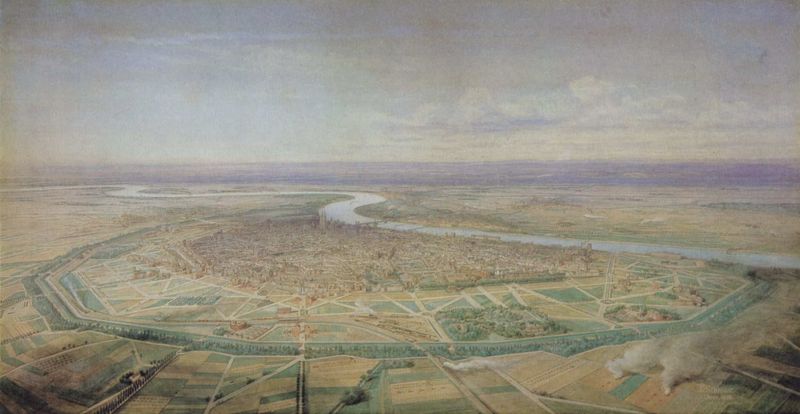
Titel: Köln, Vogelschauplan
Künstler: Jakob Scheiner
Standort: Köln
Institution: Stadtmuseum, Graphische Sammlung
Schlagwörter: blau, feuer, gemälde, himmel, kopf, laub, schatten, wasser, weiß, wolken, bäume, fluss, gelb, grün, landschaft, ocker, stadt, grau, licht, pastell, strasse, zeichnung, anlage, gürtel, haus, park, weg, wiese, wolke, beige, architektur, ebene, feld, felder, ferne, flusslauf, horizont, häuser, brücke, flach, flachland, kirche, qualm, rauch, wege, wiesen, wald, kreis, ansicht, biegung, ort, vedute, acker, ernte, fläche, dorf, dächer, mauer, allee, dunst, lila, violett, vogelperspektive, brand, dampf, ring, befestigung, äcker, foto, luftaufnahme, ortschaft, stadtansicht, straßen, münchen, dom, himmeö, festung, flusslandschaft, staub, bahnhof, topografie, halbkreis, kurve, karte, isar, eisenbahn, landwirtschaft, graben, stadtmauer, plan, zentrum, horizontal, verblauung, dresden, verlauf, ballung, mäander, brücken, flussbiegung, grünstreifen, aufriss, anlagen, wall, stadtbild, rhein, karlsruhe, stadtplan, übersicht, köln, befestigungsanlage, stadtvedute, flußverlauf, stadtkern, flure, verbrennen, mainz, erntezeit, schrägansicht, besfestigung, wasserburg, flau, neustadt, flussarm, wallanlagen, glacis, wallanlage, landwehr, brücje, ackerland, rauchsäulen, scheiner, abflämmen, grüngürtel, übersoicht, deutz, strapen, fächerstadt, reihn, linksrheinisch